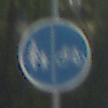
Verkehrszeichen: GetrennterRadUndGehwegRadwegRechts
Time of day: MorningAfternoon
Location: Outdoor (Suburban)
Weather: Clear
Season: NotSpecified
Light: Natural